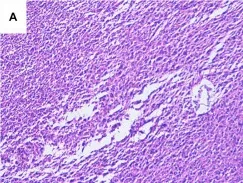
(A) Hematoxylin-eosin staining showed poorly differentiated tumor cells with hyperchromatic nuclei and proliferation of vascular endothelial cells (x100).
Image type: pathology (h&e)